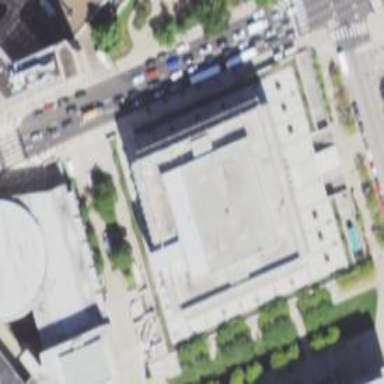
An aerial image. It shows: Part of building with flat grey roof. The building itself is also grey in color.